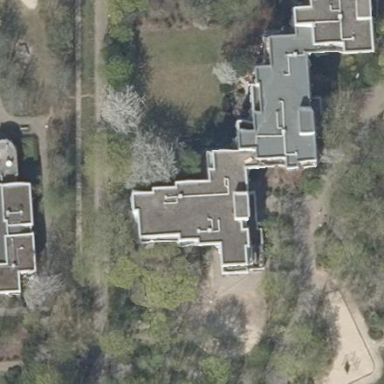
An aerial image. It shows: Apartment building with flat roof.